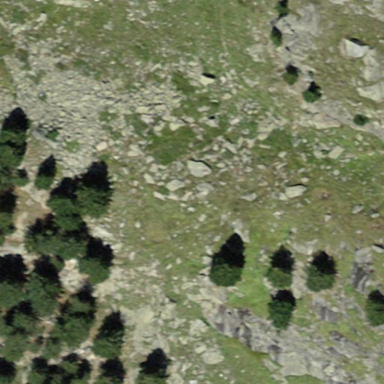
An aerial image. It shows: Natural scree.